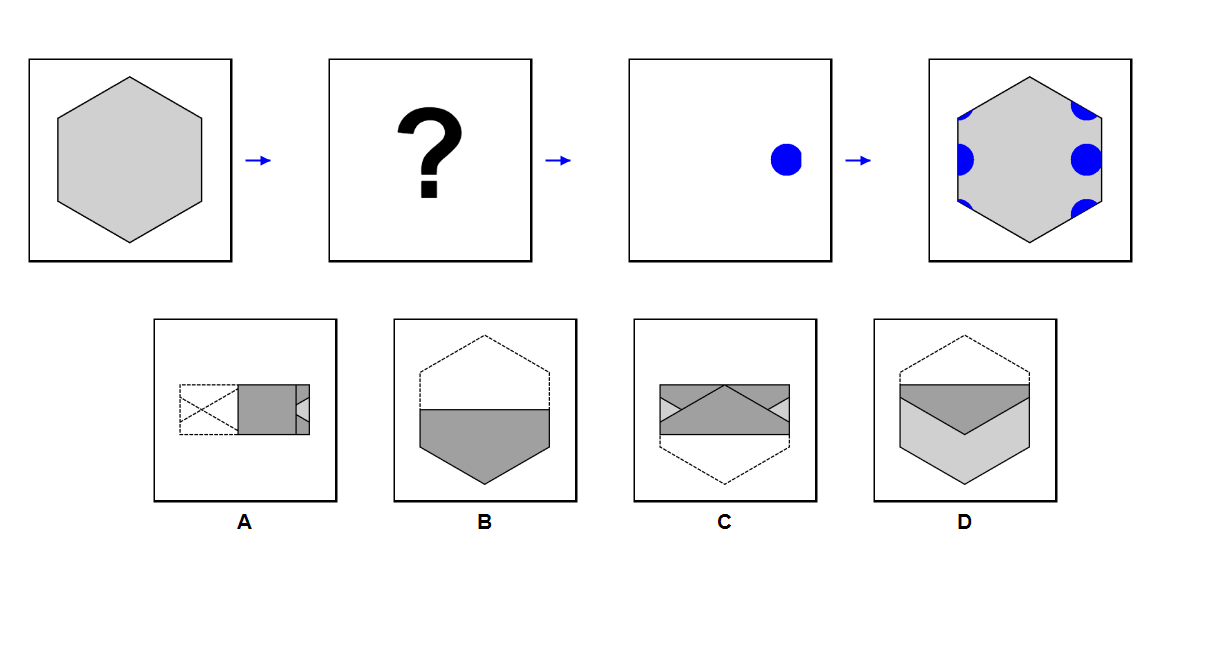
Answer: B